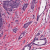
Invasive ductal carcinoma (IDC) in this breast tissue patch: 1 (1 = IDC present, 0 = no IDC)